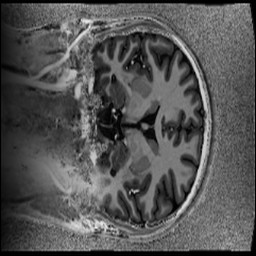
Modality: UNIT1
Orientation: coronal
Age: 27
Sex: male
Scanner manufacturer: siemens
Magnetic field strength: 6.98 T
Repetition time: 6 s
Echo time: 0.00283 s